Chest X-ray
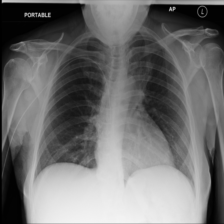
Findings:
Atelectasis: negative
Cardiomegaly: negative
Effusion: negative
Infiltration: negative
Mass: negative
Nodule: negative
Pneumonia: negative
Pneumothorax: negative
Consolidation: negative
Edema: negative
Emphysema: negative
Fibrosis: negative
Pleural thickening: negative
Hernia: negative